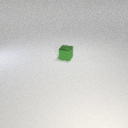
small green metal cube